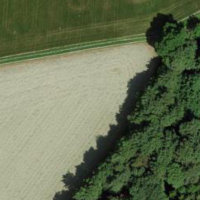
EUNIS habitat code: 52
Species observed at this site:
Campanula rapunculoides